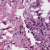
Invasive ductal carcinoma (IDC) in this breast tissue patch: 1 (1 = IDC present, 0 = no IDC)